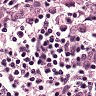
Metastatic tissue present: yes